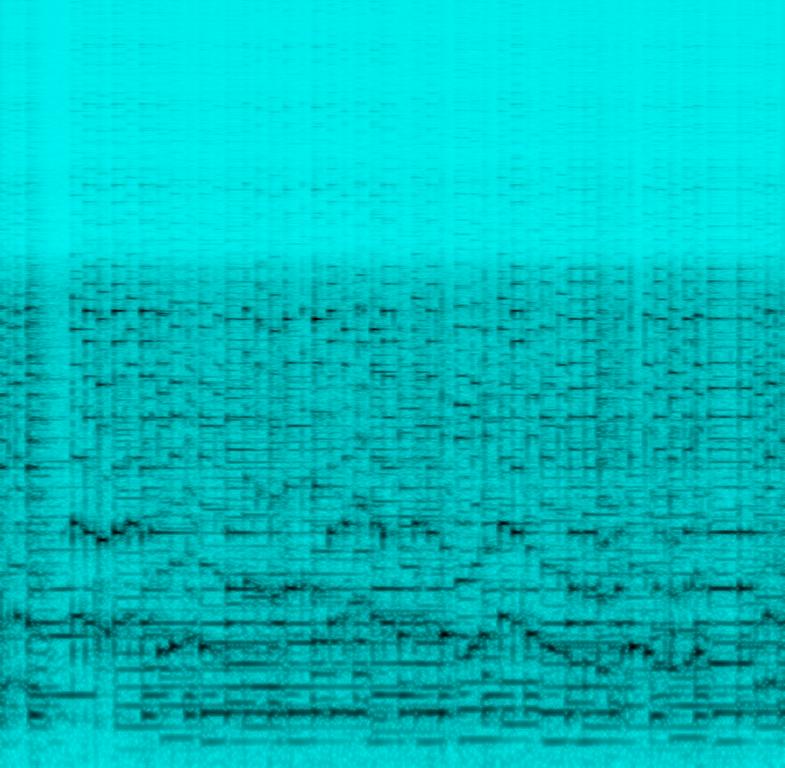
This is an Italian folk music piece. It is a live performance recording. There is a mandolin playing the main tune of the piece while an acoustic guitar plays in the melodic background. The atmosphere of the piece is lively. This piece could be used in the soundtrack of a documentary taking place in the Mediterranean region. It could also be used in tourism agency advertisements. Another possible use is as an accompaniment piece for Italian folk dance courses.